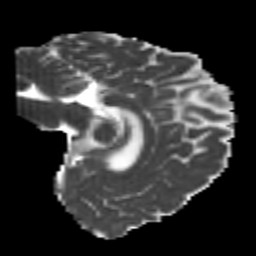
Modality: MD
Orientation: sagittal
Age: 25
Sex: male
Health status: healthy
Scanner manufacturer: philips
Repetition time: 7.478 s
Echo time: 0.08753 s